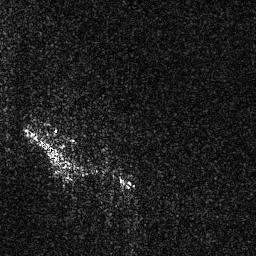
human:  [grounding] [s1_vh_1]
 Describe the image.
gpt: In the satellite image, there is  <ref>1 large ship </ref> <box>[[8, 50, 26, 66, 0]]</box> located at left.